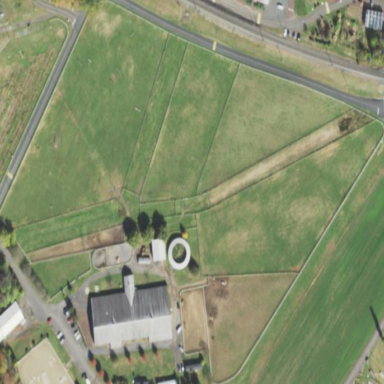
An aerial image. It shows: Equestrian pitch for leisure land sports.